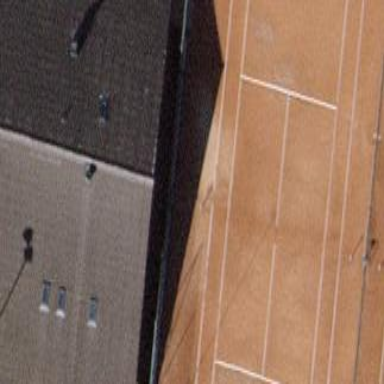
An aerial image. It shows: Tennis court on pitch.